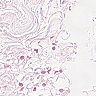
Metastatic tissue present: no